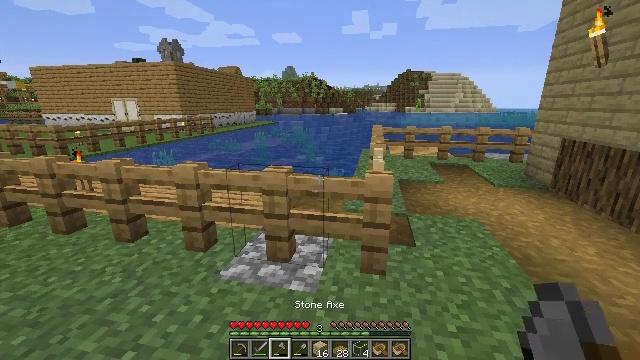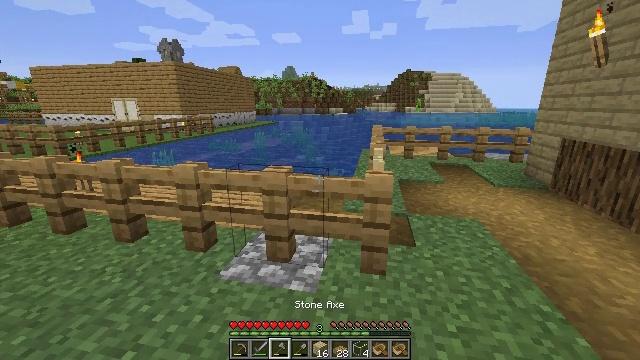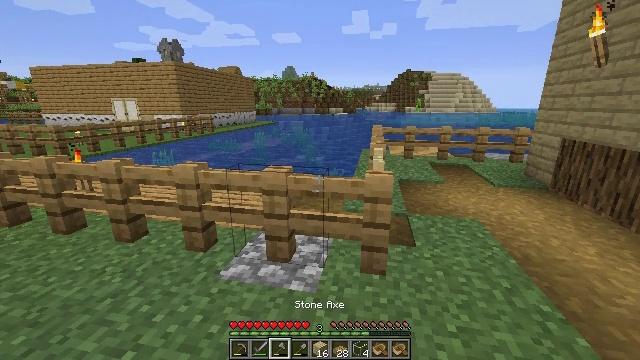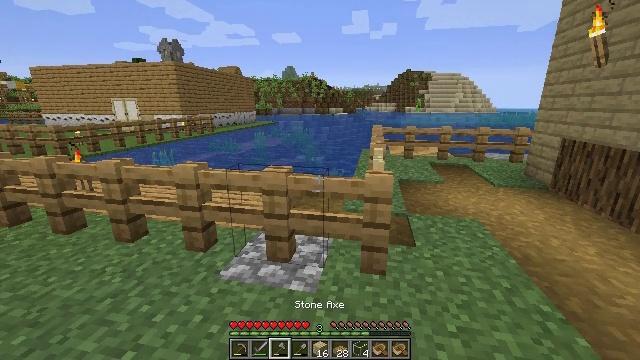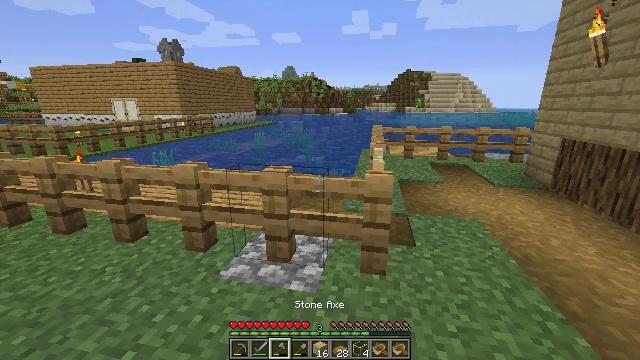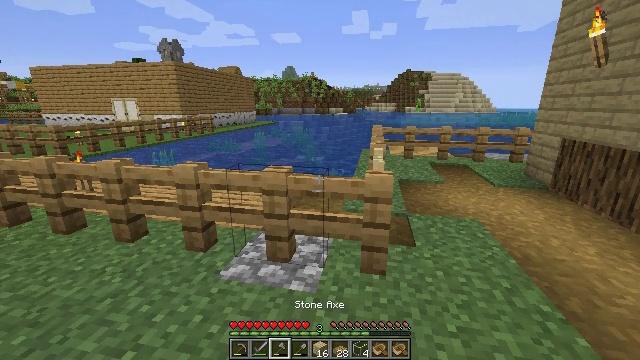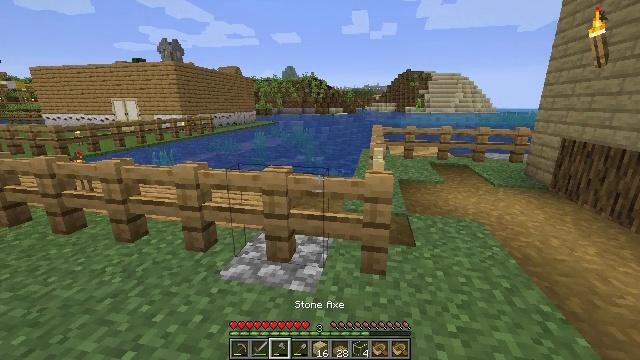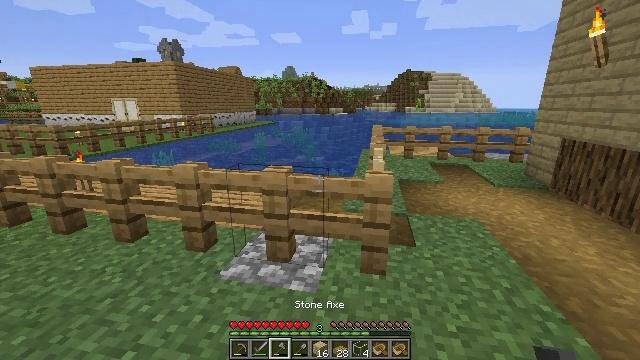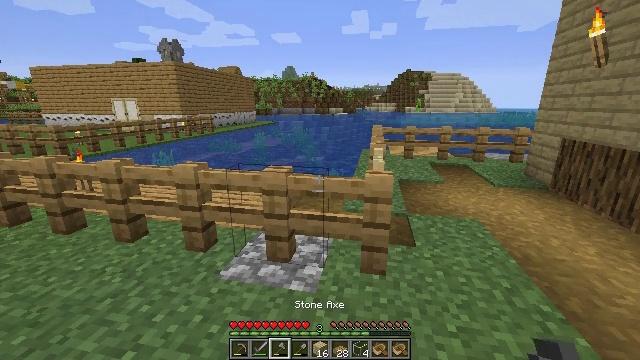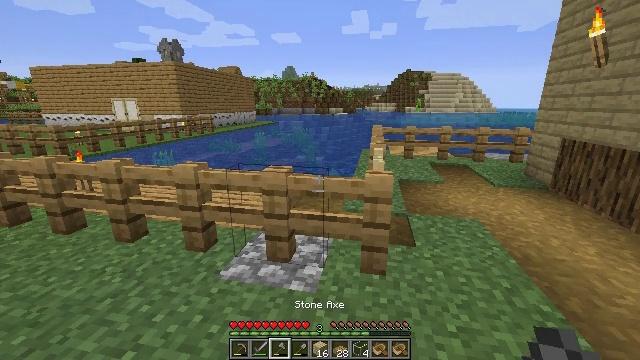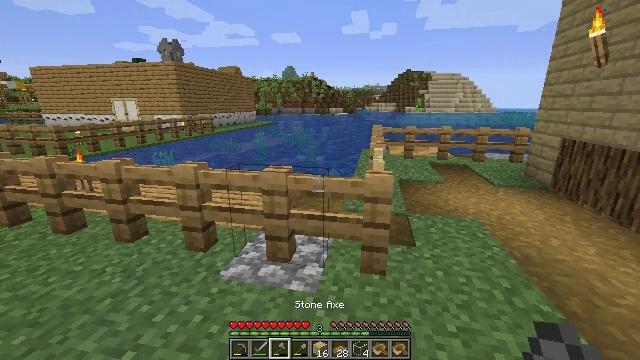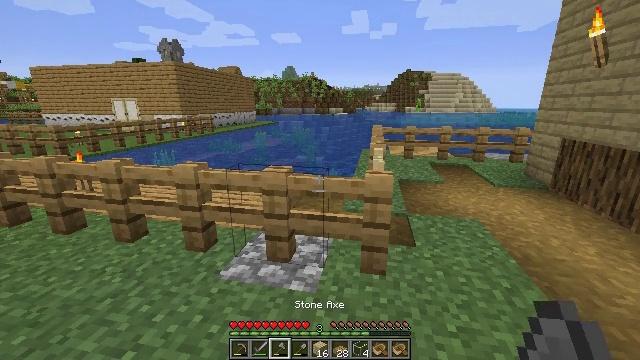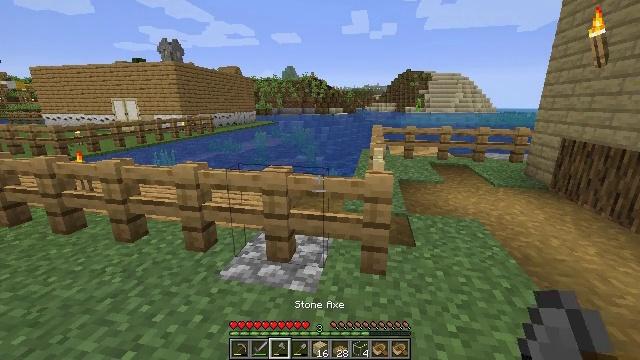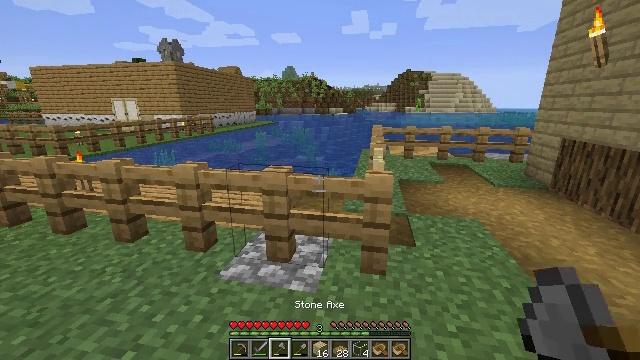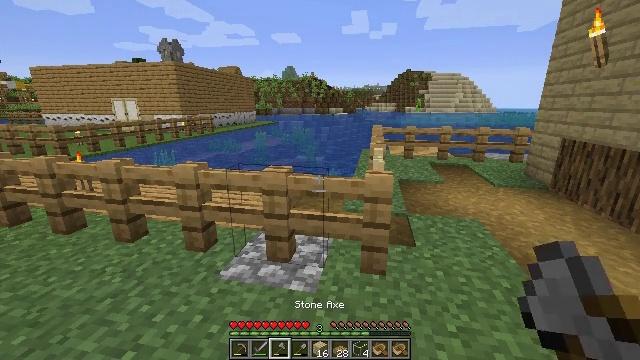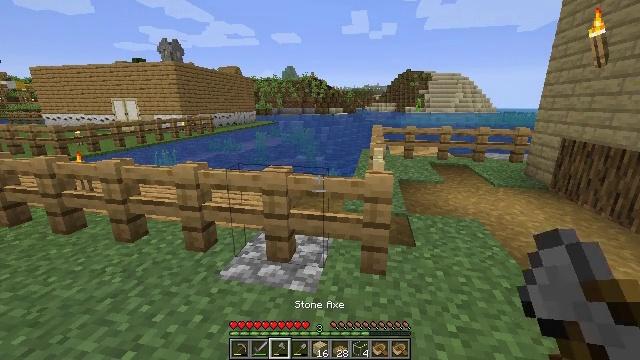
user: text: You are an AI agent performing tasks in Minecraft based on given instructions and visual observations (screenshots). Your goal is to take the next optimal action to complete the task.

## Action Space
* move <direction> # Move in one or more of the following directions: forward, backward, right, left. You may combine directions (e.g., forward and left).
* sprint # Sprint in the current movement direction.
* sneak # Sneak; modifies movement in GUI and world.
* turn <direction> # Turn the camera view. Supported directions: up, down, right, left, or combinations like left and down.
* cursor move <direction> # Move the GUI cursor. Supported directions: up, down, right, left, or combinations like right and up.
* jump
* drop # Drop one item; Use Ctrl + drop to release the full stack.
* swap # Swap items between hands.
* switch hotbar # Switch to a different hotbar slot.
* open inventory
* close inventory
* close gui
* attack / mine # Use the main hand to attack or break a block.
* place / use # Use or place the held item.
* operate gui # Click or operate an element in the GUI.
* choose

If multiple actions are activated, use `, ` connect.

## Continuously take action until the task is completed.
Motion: motion action
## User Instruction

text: Collect sugar cane near water sources.
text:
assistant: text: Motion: no_op
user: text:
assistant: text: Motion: no_op
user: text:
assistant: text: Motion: no_op
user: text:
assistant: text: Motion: no_op
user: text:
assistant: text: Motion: no_op
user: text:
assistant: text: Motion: no_op
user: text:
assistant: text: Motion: no_op
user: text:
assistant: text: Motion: no_op
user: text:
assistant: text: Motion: no_op
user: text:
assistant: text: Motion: no_op
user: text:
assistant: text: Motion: no_op
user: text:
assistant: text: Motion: no_op
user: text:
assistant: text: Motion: no_op
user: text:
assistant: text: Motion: no_op
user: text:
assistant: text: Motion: no_op
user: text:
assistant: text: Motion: no_op
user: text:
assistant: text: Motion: no_op
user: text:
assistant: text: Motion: switch to hotbar 4
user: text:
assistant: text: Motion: switch to hotbar 4
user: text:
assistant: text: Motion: switch to hotbar 4
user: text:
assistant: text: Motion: no_op
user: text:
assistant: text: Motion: no_op
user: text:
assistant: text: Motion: no_op
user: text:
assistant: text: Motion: no_op
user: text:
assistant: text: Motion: no_op
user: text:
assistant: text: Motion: no_op
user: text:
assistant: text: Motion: no_op
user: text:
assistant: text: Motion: no_op
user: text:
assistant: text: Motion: no_op
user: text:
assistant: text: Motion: no_op